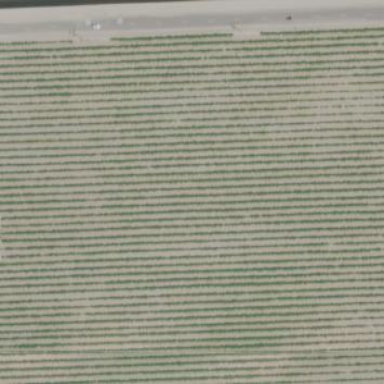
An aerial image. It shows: Vineyard where grapes are grown.